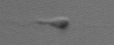
Label: flagellate_morphotype3